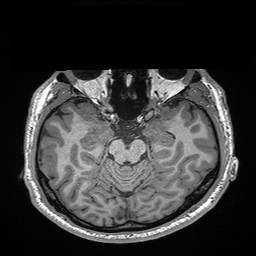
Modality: T1w
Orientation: coronal
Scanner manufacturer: siemens
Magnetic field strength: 3 T
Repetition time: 2.3 s
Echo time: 0.00298 s